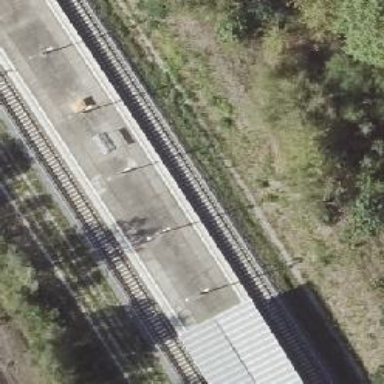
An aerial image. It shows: Railway signal.